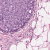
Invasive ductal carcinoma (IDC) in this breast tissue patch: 0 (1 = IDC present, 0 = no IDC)